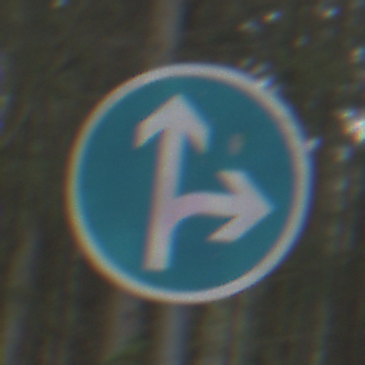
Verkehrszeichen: VorgeschriebeneFahrtrichtungGeradeausOderRechts
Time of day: Midday
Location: Outdoor (Nature)
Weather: Overcast
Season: NotSpecified
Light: Natural